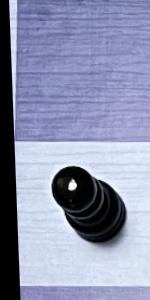
Label: Pawn_Black